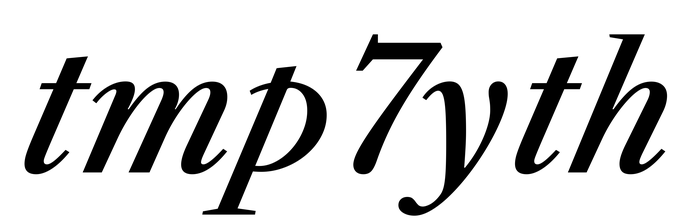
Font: LibreCaslonText-Italic_Medium_Italic